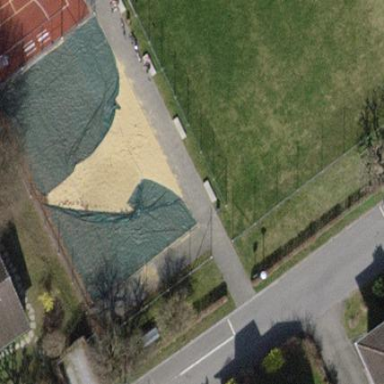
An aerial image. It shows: Sandy pitch designated for beach volleyball.